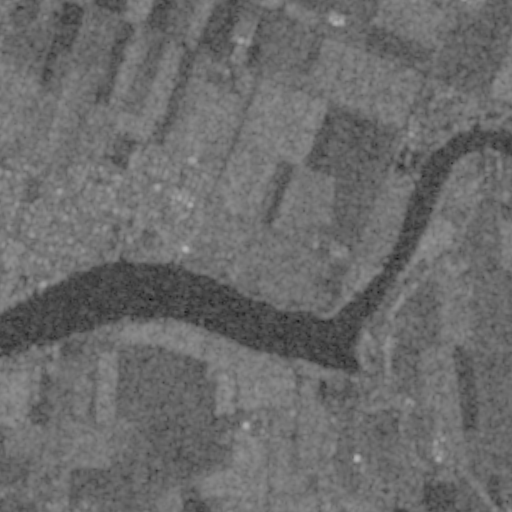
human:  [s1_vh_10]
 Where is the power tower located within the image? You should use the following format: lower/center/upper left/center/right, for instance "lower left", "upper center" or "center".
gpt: The power tower is located in the upper right of the image.
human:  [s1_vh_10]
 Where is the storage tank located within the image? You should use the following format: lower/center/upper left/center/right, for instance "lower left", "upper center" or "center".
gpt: The storage tank is located in the upper center of the image.
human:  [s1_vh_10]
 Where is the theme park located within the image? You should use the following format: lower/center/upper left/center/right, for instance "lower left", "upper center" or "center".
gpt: The theme park is located in the upper right of the image.
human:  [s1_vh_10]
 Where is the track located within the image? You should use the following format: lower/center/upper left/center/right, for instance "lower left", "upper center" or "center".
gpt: The track is located in the upper right of the image.
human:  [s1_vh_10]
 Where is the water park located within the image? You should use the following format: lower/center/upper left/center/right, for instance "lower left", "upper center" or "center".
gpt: The water park is located in the upper right of the image.
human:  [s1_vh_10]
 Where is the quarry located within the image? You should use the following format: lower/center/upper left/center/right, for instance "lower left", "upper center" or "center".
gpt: There is no quarry in the image.

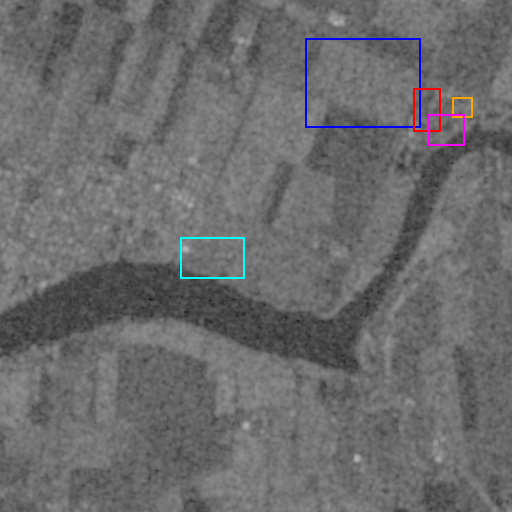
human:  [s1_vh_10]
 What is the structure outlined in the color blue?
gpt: The structure outlined in blue is a crop field.
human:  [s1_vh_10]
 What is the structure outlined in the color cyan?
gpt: The structure outlined in cyan is a park.
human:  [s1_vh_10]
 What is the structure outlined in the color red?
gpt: The structure outlined in red is a parking lot.
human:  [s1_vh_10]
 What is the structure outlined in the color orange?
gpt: The structure outlined in orange is a theme park.
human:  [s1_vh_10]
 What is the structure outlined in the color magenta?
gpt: The structure outlined in magenta is a water park.
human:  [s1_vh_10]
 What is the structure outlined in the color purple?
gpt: There is no purple outline.